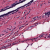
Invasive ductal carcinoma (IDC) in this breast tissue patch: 0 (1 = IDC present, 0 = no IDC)